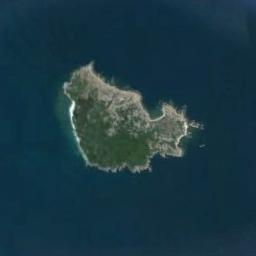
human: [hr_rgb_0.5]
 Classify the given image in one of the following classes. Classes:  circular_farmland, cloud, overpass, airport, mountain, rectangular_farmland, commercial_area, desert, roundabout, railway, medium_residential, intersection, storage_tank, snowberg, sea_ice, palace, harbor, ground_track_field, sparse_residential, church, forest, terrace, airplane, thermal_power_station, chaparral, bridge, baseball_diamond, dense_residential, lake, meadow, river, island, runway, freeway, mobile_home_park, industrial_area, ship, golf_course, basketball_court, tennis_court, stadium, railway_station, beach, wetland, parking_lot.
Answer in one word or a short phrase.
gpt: island